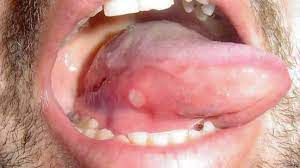
Condition: Mouth Ulcer